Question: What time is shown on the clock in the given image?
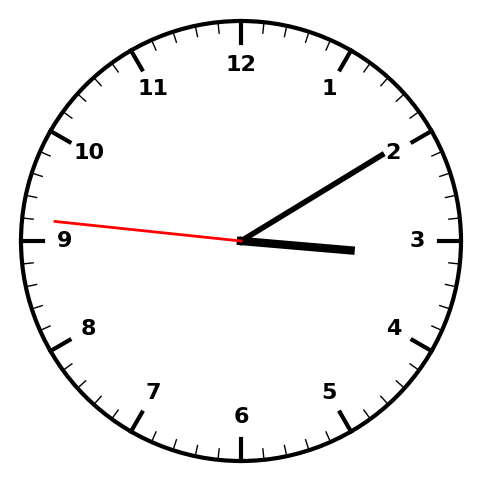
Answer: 03:09:46